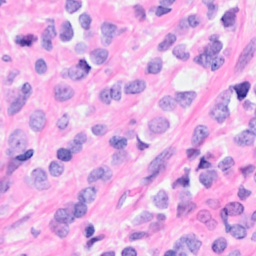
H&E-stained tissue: Breast